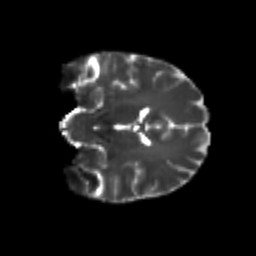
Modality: T2w
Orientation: coronal
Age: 23
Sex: female
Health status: healthy
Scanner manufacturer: philips
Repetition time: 7.39 s
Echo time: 0.08599 s